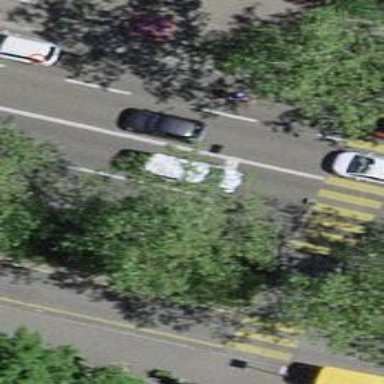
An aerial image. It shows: Road with traffic signals for signaling.